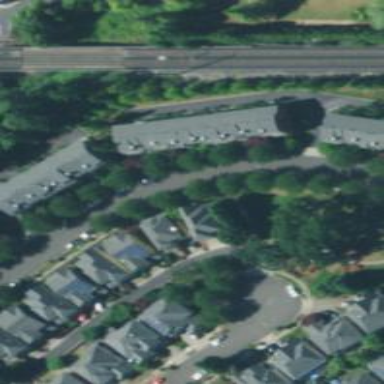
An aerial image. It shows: Asphalt service alley with sidewalk on the left side.